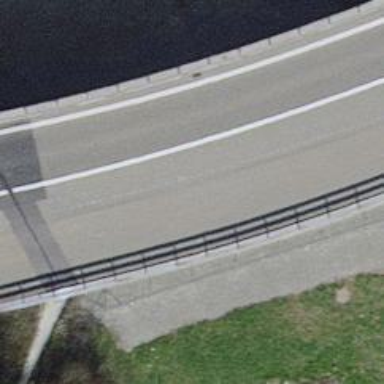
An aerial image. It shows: Circular junction with asphalt surface. This motorway bridge provides smooth passage for vehicles.